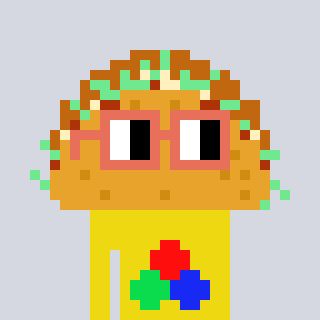
a pixel art character with square orange glasses, a taco-shaped head and a yellow-colored body on a cool background